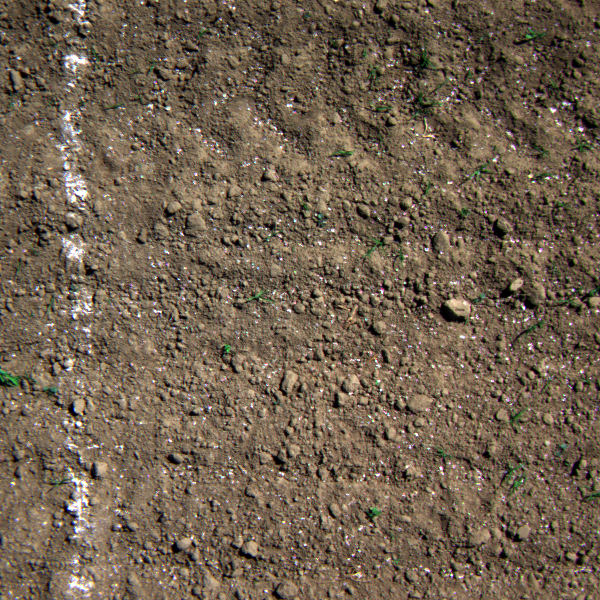
Acquisition date: 2023-05-30
Tile: 0099
Annotated plant instances:
label: weed_other
label: amaranth
label: amaranth
label: amaranth
label: weed_other
label: amaranth
label: maize
label: weed_other
label: amaranth
label: barnyard_grass
label: barnyard_grass
label: barnyard_grass
label: barnyard_grass
label: weed_other
label: weed_other
label: weed_other
label: barnyard_grass
label: weed_other
label: barnyard_grass
label: barnyard_grass
label: weed_other
label: barnyard_grass
label: barnyard_grass
label: barnyard_grass
label: barnyard_grass
label: barnyard_grass
label: barnyard_grass
label: barnyard_grass
label: barnyard_grass
label: barnyard_grass
label: barnyard_grass
label: barnyard_grass
label: barnyard_grass
label: barnyard_grass
label: barnyard_grass
label: barnyard_grass
label: barnyard_grass
label: weed_other
label: weed_other
label: weed_other
label: barnyard_grass
label: barnyard_grass
label: barnyard_grass
label: barnyard_grass
label: weed_other
label: weed_other
label: weed_other
label: barnyard_grass
label: barnyard_grass
label: weed_other
label: weed_other
label: weed_other
label: weed_other